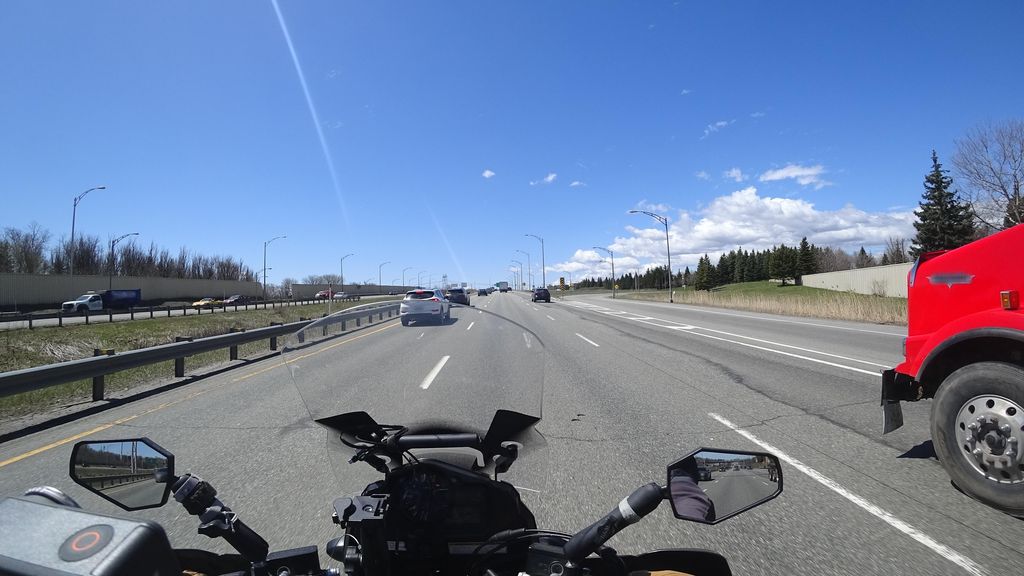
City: quebec_city